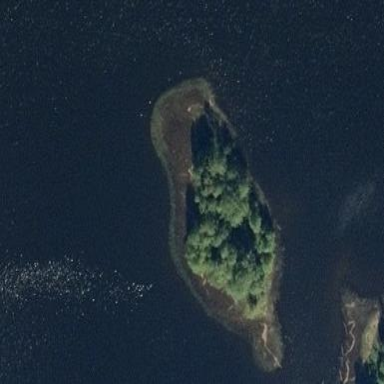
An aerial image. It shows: Islet covered with woodland.